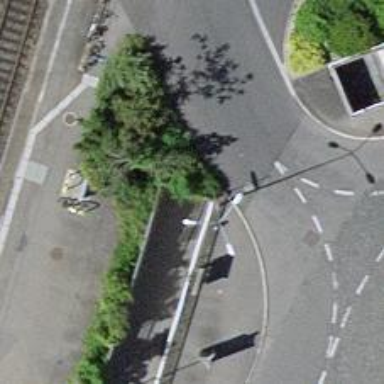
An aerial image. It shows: Footway passing through tunnel.